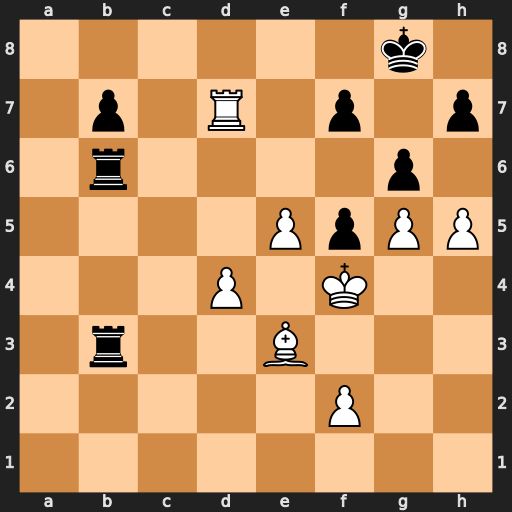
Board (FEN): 6k1/1p1R1p1p/1r4p1/4PpPP/3P1K2/1r2B3/5P2/8
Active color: w
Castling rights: -
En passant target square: -
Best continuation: Rd8+ Kg7 h6#